Question: I tried different Java-related captcha solutions such as JCaptcha, SimpleCaptcha, etc. I am not satisfied. I could miss something. What I really like is something very similar to this one in terms of generated characters and look and feel.

Does anyone know of a Java solution generating an image VERY similar to the above one?
I also tried reCaptcha and don't like it. It often generates capcha code hard for people to type it right in the first try.
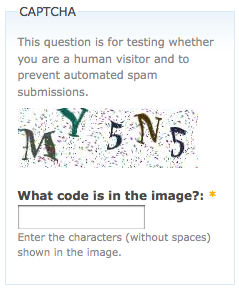
Answer: The type of Captcha you presented has already been cracked. An attacker can pre-process the image, making it thinner, then thicker (eliminating all the little dots), center each character vertically, then run it through a common OCR.